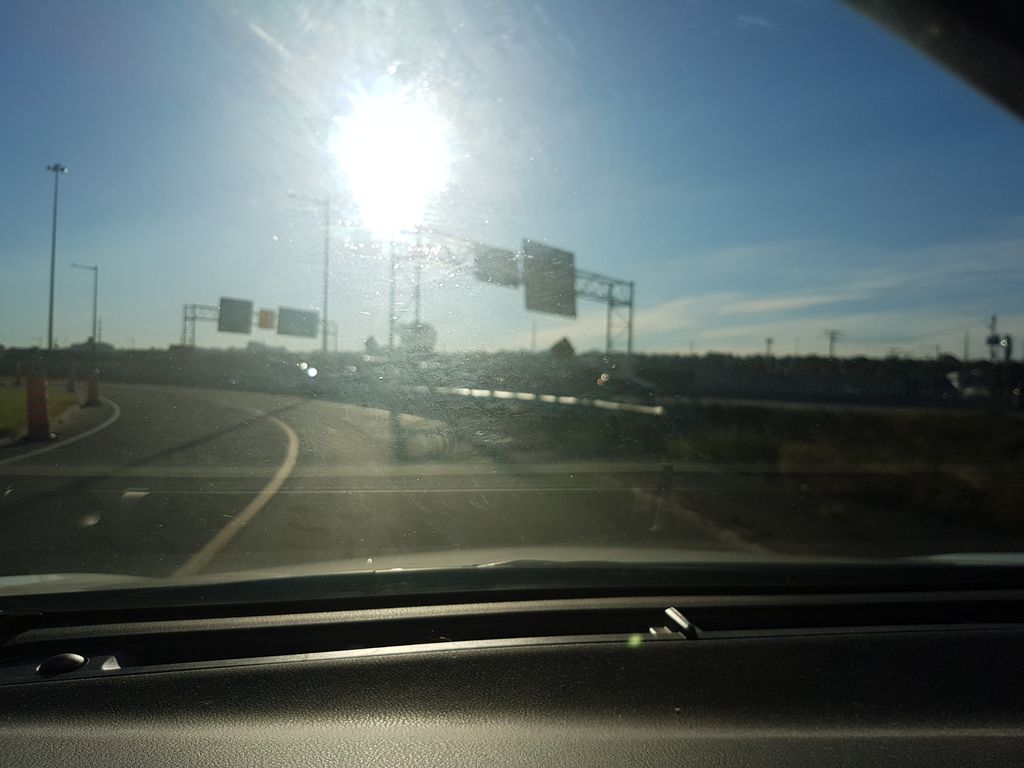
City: quebec_city